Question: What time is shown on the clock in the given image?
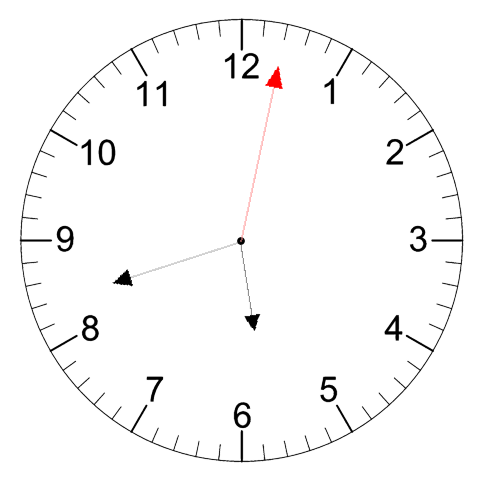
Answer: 05:42:02